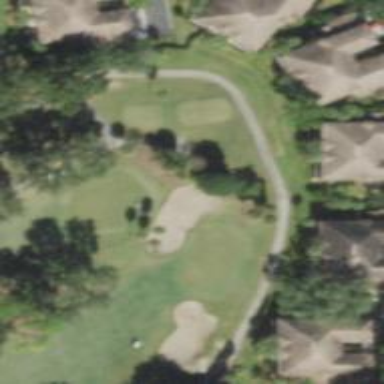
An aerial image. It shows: Service road designated as golf cart path.